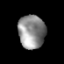
Tissue: prostate
Cell type: Myeloid cells
Senescence score: 0.3267
Nuclear area (px): 882
Mean DAPI intensity: 142.193